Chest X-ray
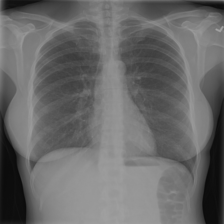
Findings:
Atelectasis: negative
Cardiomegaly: negative
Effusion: negative
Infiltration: positive
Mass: negative
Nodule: negative
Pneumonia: negative
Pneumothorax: negative
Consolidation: negative
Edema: negative
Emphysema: negative
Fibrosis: negative
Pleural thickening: negative
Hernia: negative